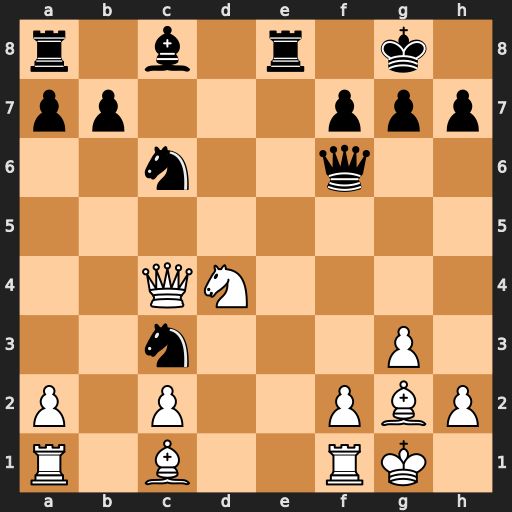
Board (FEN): r1b1r1k1/pp3ppp/2n2q2/8/2QN4/2n3P1/P1P2PBP/R1B2RK1
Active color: w
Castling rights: -
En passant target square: -
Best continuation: Bxc6 Ne2+ Nxe2